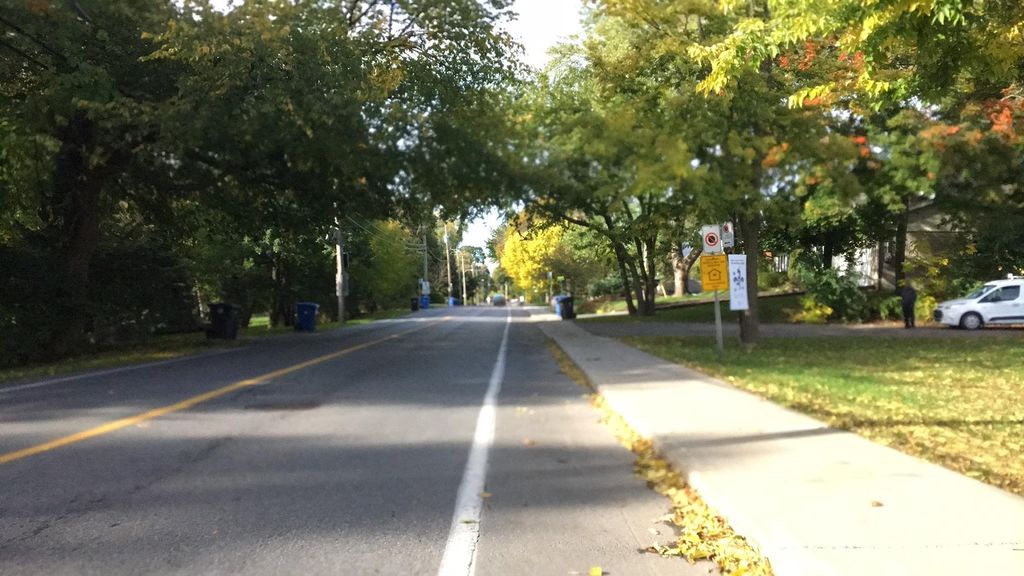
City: montreal